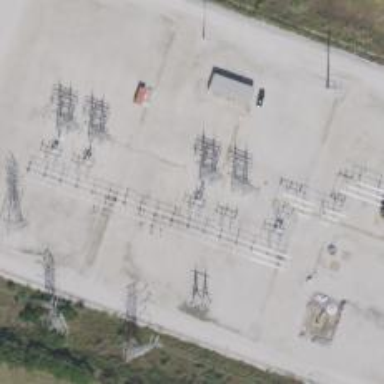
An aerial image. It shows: Switch for power supply.